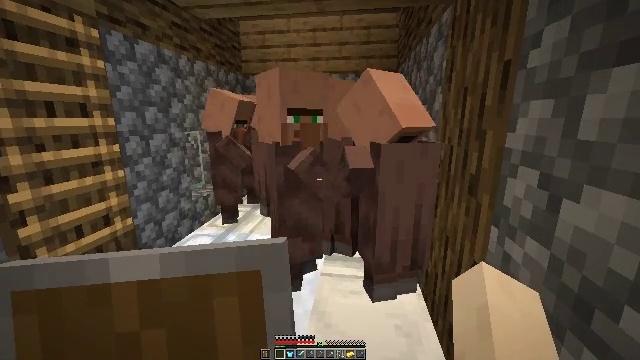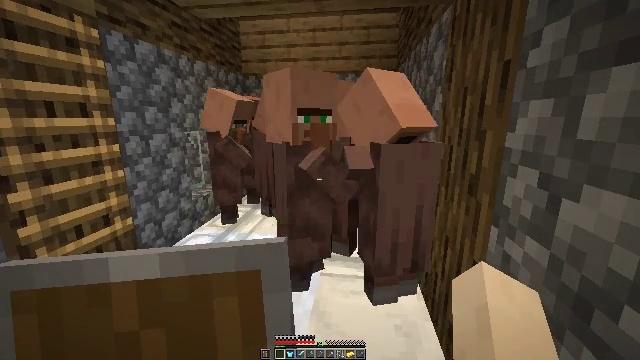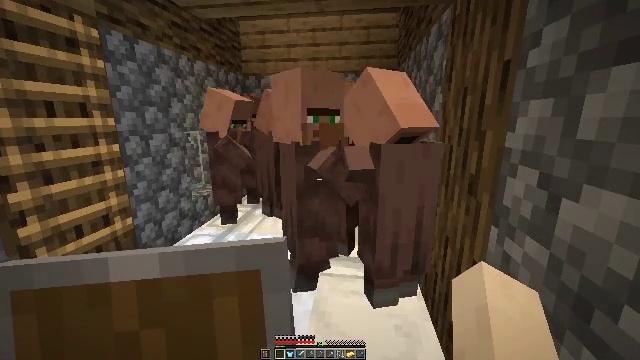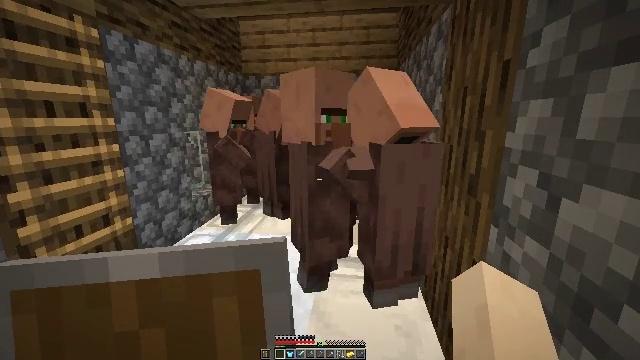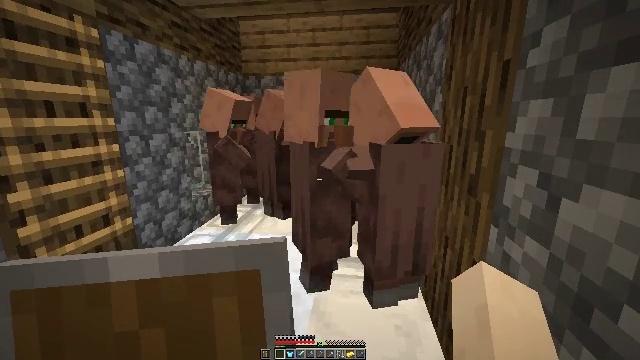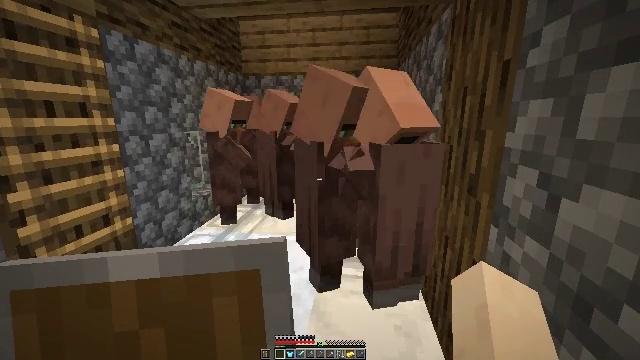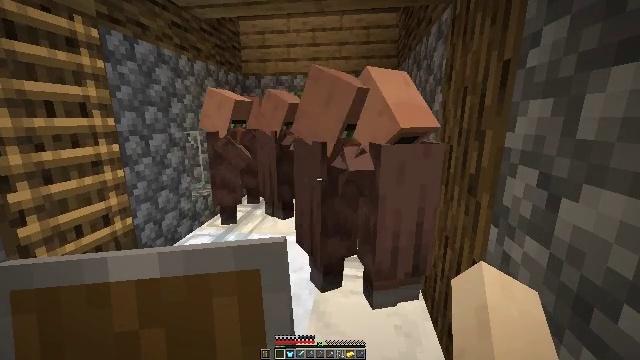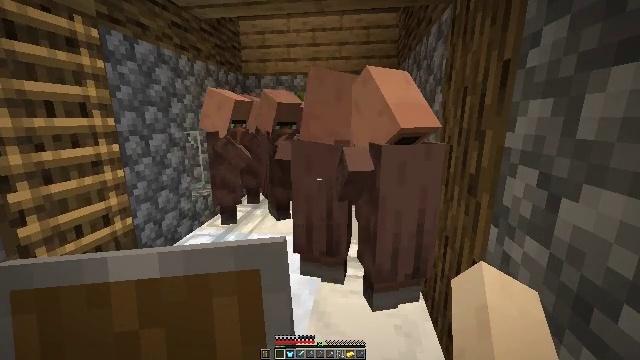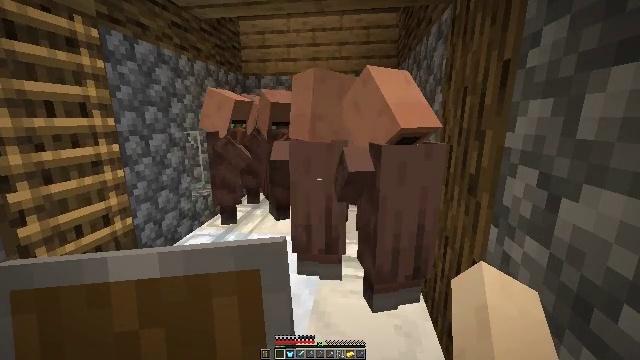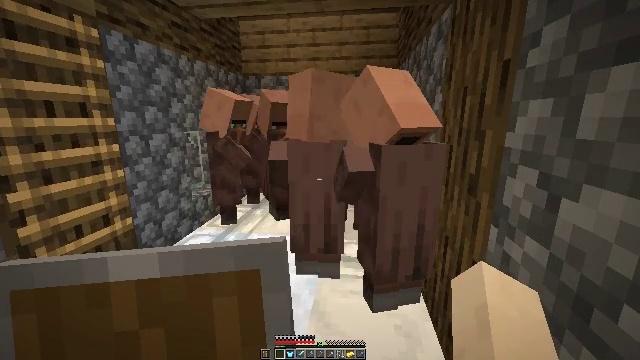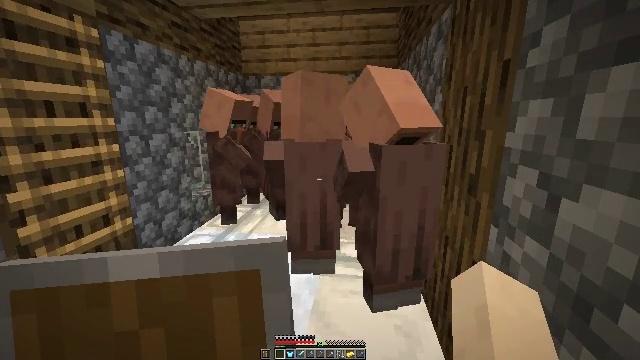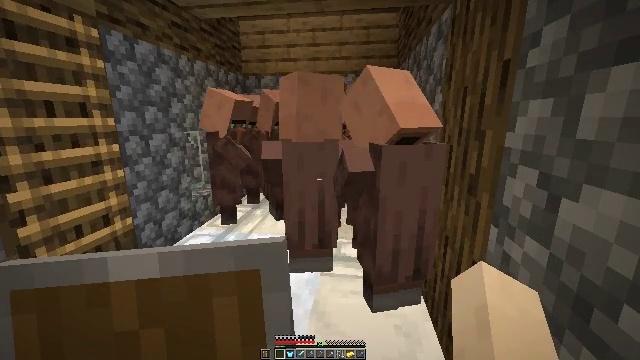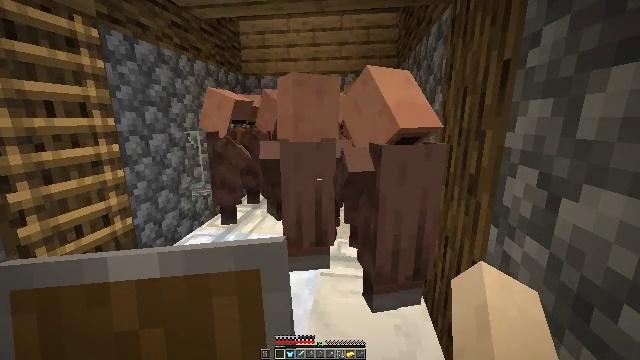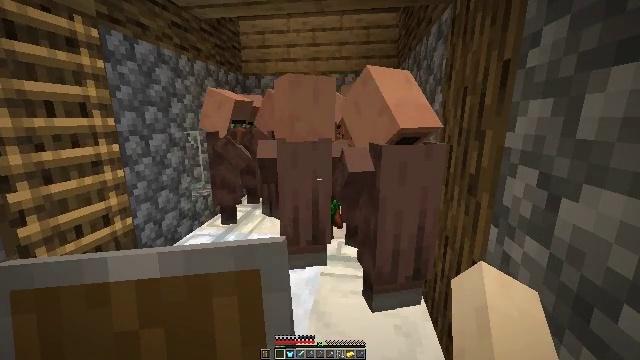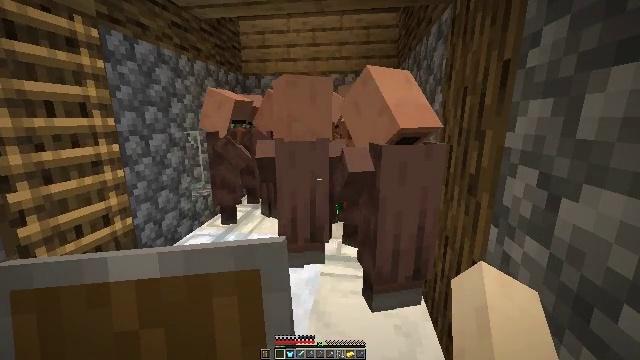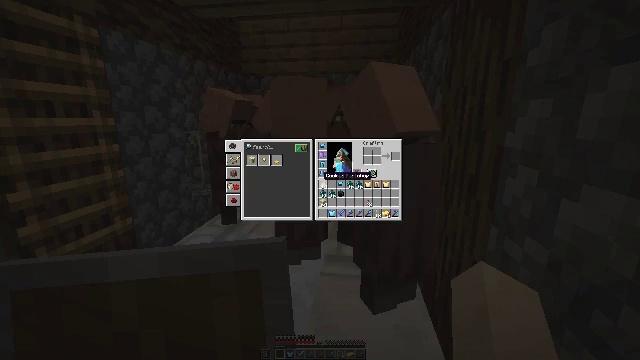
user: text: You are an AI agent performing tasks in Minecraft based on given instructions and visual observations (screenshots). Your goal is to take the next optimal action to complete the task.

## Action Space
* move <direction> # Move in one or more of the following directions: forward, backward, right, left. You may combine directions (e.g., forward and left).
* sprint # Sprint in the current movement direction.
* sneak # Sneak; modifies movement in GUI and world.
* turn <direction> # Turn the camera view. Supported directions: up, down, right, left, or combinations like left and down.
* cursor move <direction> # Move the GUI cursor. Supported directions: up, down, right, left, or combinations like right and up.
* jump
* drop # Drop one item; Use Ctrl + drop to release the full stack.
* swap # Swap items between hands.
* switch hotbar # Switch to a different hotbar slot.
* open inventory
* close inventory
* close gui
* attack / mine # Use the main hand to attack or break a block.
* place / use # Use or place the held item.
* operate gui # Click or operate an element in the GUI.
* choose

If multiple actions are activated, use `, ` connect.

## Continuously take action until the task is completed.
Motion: motion action
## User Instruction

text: Remove a golden chestplate from the inventory.
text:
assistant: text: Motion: no_op
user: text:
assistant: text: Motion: no_op
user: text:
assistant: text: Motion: no_op
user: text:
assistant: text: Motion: no_op
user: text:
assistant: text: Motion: no_op
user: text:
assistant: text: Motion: no_op
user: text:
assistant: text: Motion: no_op
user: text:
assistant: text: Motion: no_op
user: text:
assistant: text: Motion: no_op
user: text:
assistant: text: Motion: no_op
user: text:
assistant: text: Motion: no_op
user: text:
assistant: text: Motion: no_op
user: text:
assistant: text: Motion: no_op
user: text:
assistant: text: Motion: no_op
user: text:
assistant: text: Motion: close inventory
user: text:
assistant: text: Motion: close inventory
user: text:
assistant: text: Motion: no_op
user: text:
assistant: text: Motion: turn right
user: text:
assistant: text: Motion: turn right
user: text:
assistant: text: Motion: turn right
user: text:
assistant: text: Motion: no_op
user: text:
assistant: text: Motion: no_op
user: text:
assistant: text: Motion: no_op
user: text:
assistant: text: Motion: no_op
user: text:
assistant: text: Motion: no_op
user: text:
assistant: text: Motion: no_op
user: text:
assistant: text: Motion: turn right
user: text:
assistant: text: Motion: turn right
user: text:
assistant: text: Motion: no_op
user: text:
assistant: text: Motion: no_op